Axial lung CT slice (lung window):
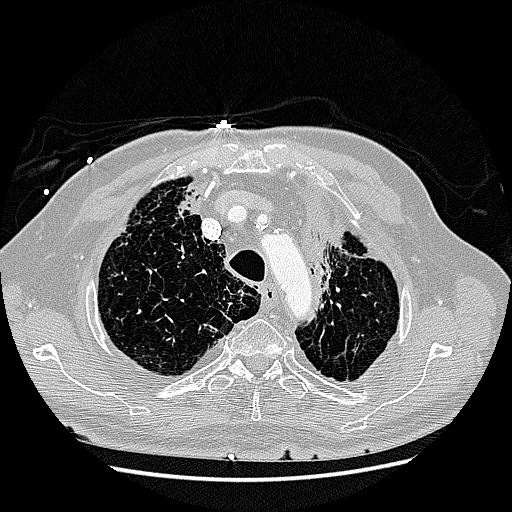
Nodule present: no